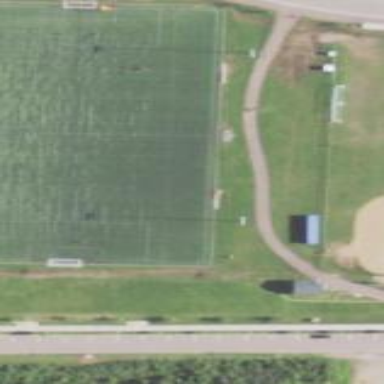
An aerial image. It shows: Soccer pitch designated for leisure and sports activities.